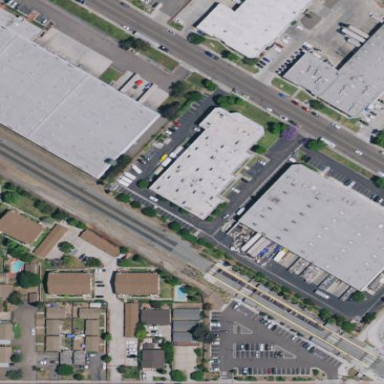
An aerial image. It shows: Industrial building.